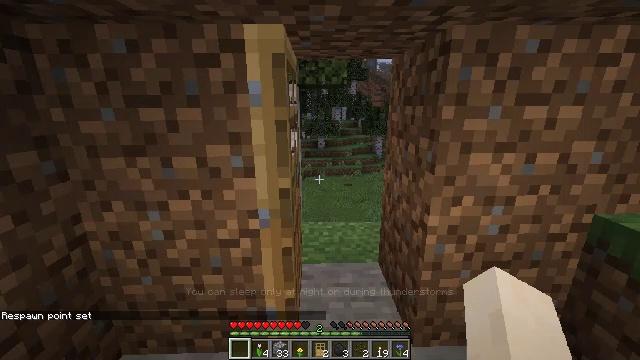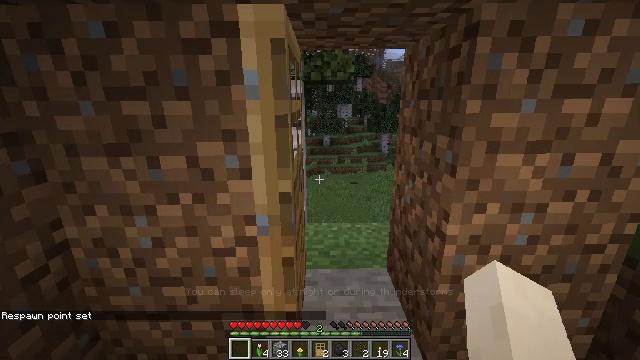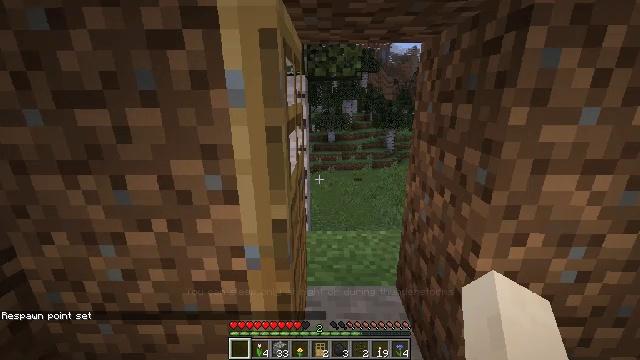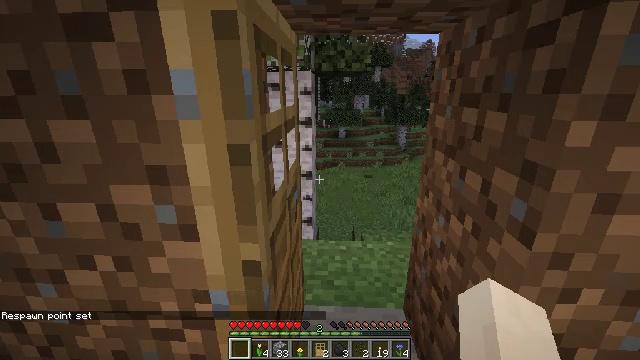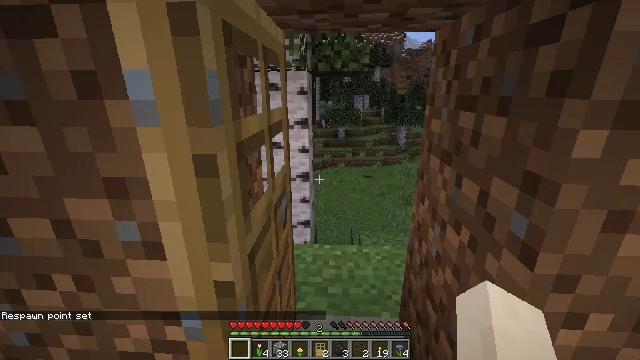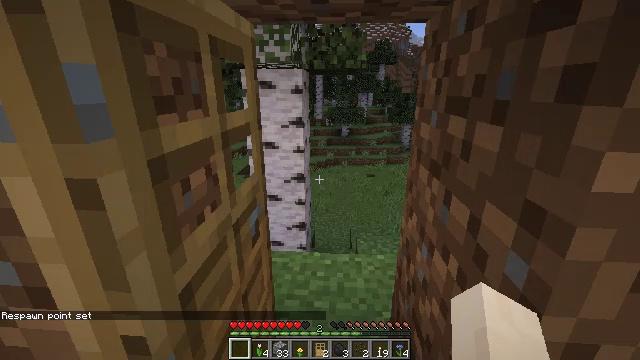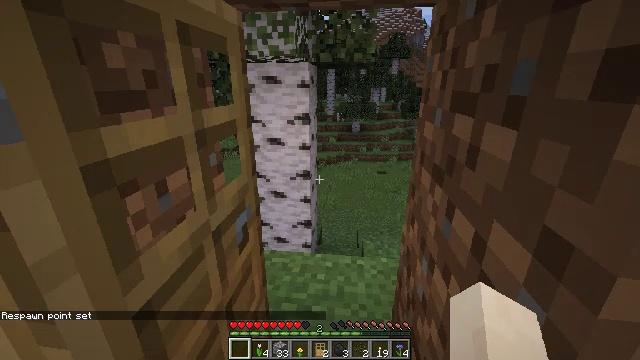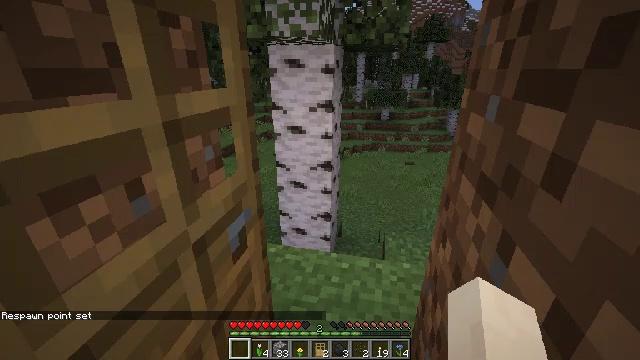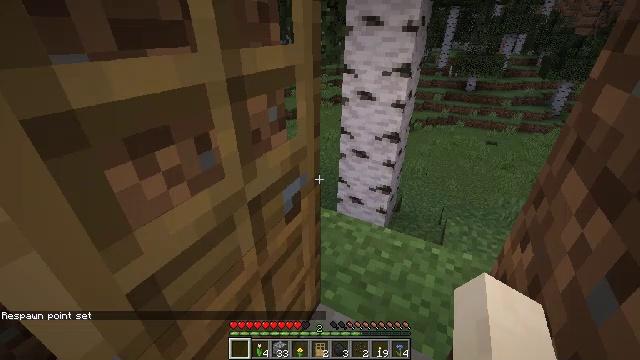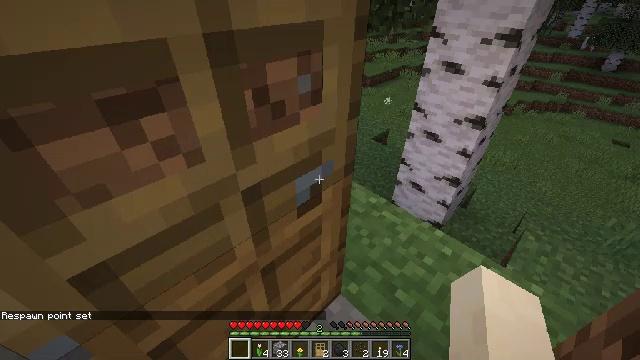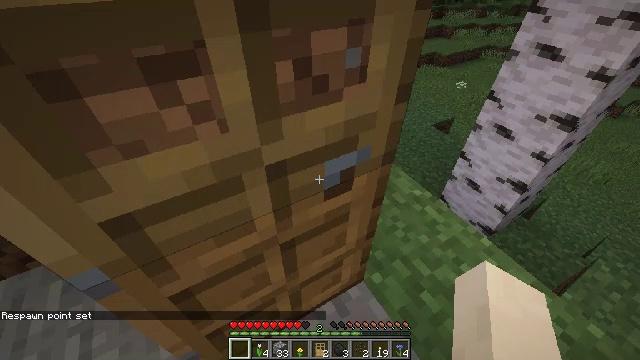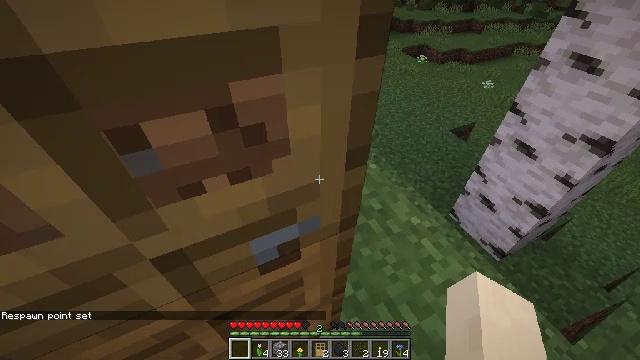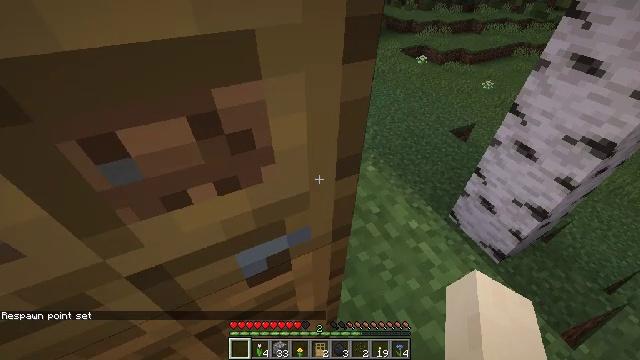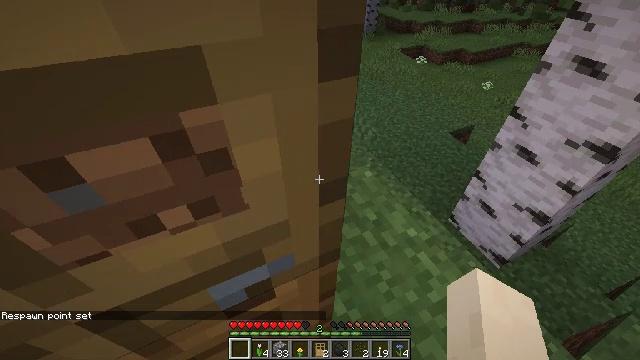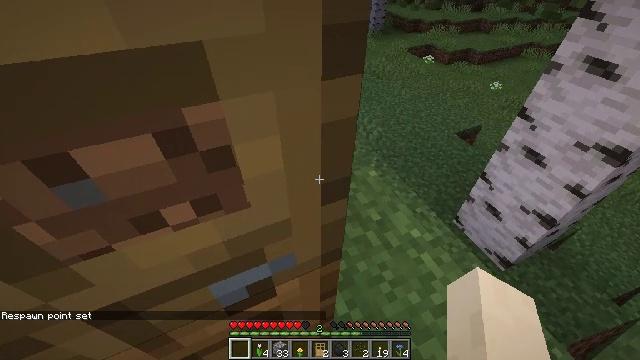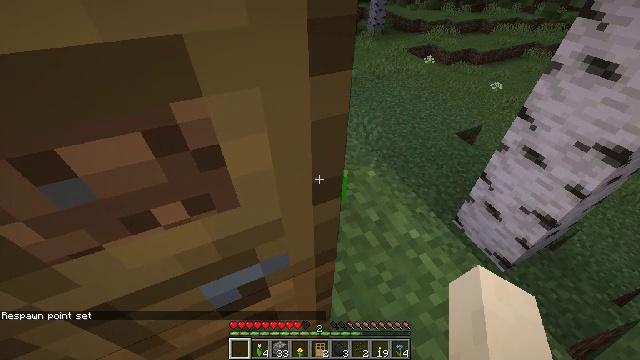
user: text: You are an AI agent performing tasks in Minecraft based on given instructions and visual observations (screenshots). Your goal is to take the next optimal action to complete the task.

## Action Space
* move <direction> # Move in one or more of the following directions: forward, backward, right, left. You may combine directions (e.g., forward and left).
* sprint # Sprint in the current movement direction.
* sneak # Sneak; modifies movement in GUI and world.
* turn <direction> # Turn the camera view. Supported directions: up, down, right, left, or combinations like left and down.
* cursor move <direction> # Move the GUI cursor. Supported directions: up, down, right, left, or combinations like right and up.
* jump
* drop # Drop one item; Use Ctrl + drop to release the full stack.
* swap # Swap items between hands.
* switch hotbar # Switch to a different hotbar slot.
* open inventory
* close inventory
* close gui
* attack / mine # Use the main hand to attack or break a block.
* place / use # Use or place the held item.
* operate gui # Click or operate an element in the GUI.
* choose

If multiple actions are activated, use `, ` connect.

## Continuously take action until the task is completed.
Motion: motion action
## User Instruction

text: Get the pink tulip for decoration.
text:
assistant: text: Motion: move forward, turn left
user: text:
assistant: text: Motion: move forward, turn left
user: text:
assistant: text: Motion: move forward and move right, turn left
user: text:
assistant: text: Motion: move forward and move right
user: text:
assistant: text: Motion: move forward and move right
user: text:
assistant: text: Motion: move forward and move right, turn left and down
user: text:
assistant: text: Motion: move right, turn left and down
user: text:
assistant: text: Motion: move forward and move right, turn left and down
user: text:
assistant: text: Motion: move forward and move right, turn left and down
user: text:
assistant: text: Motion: move forward and move right, turn left and down
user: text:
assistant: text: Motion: move forward, turn left and down
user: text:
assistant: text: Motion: no_op
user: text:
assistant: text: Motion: no_op
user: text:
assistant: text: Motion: turn left
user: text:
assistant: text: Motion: no_op
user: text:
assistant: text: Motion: use / place
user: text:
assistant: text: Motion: use / place
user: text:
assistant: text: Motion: move forward, turn right and up
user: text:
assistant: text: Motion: move forward, turn right and up
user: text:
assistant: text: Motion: move forward, turn right and up
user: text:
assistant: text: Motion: move forward, turn right and up
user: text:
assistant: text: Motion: move forward, turn right and up
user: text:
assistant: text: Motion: move forward, turn right and up
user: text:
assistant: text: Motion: move forward, turn right and up
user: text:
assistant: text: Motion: move forward, turn right
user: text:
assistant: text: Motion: move forward
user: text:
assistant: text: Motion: move forward
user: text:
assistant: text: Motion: move forward, turn right
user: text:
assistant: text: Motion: move forward, turn right
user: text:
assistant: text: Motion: move forward, turn right